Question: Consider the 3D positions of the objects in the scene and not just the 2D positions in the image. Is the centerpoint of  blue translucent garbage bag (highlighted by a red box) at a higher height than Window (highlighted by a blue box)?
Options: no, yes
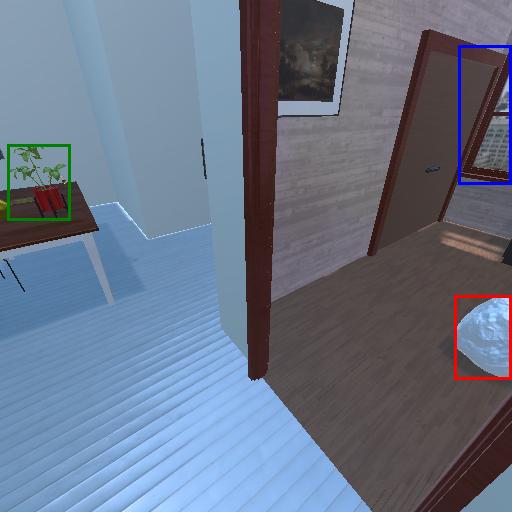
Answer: no